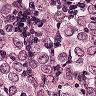
Metastatic tissue present: yes